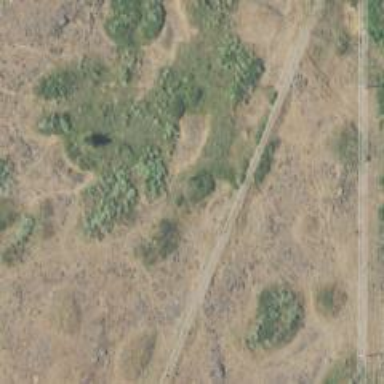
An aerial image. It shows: Abandoned railway track with grade5 tracktype.